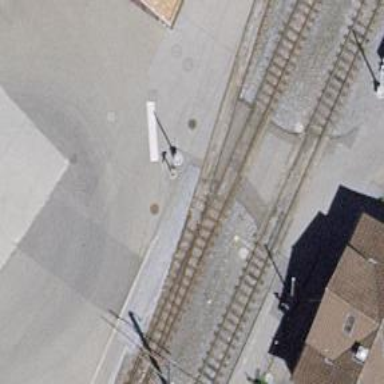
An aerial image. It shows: Narrow-gauge railway with electrified contact line.